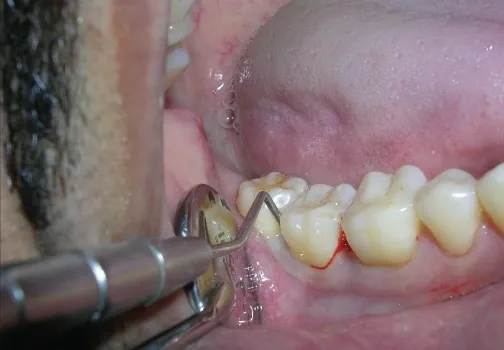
A periodontal pocket of 8 mm on distal aspect.
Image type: pathology (fish)